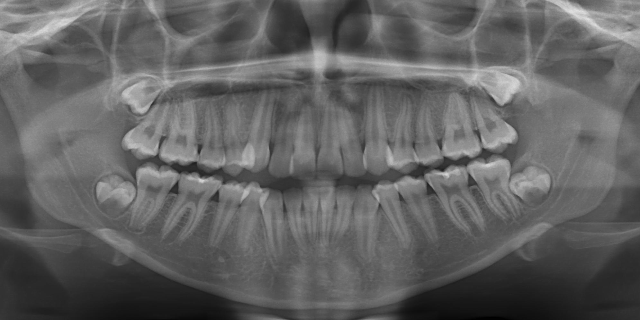
adult